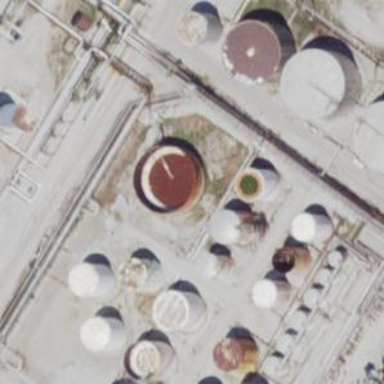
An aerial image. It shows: Storage tank with man-made structure.